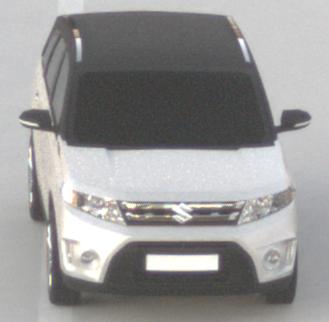
Make: Suzuki
Model: Vitara 1.6
Detailed model: Vitara (LY)
Model produced from: 2015/04
Model produced until: 2018/08
Doors: 5
Color: white
Road condition: dry road
Daytime: sunrise or sunset
Contrast: low contrast